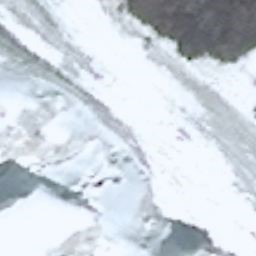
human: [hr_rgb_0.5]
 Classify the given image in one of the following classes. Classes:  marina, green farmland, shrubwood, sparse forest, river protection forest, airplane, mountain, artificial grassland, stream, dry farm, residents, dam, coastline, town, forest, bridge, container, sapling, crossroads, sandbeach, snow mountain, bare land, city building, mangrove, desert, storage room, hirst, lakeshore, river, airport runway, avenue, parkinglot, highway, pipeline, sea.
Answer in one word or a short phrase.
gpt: snow mountain